Question: I downloaded the starter project from <URL>
But when I try to Ctrl+Drag from the TimelineViewController to the NavigationViewController to create a segue simply I can not do that like this:

I don't understand what is the problem here.
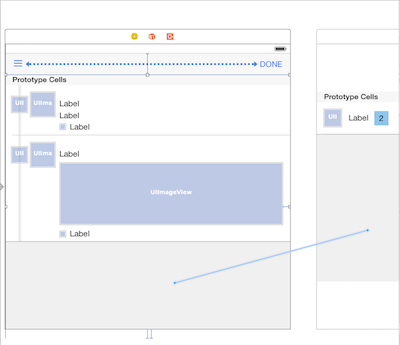
Answer: To create a segue, you need to control+click from the trigger of the segue (button, link, etc.) to the new view controller. A view controller cannot trigger a segue. In keeping with the tutorial, try control+drag from the menu button to the target VC. That will solve your problem, but I don't know how it will affect remainder of the tutorial.